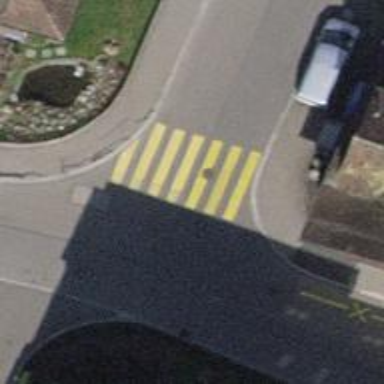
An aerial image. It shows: Uncontrolled road crossing.